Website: lowes
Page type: billing-address
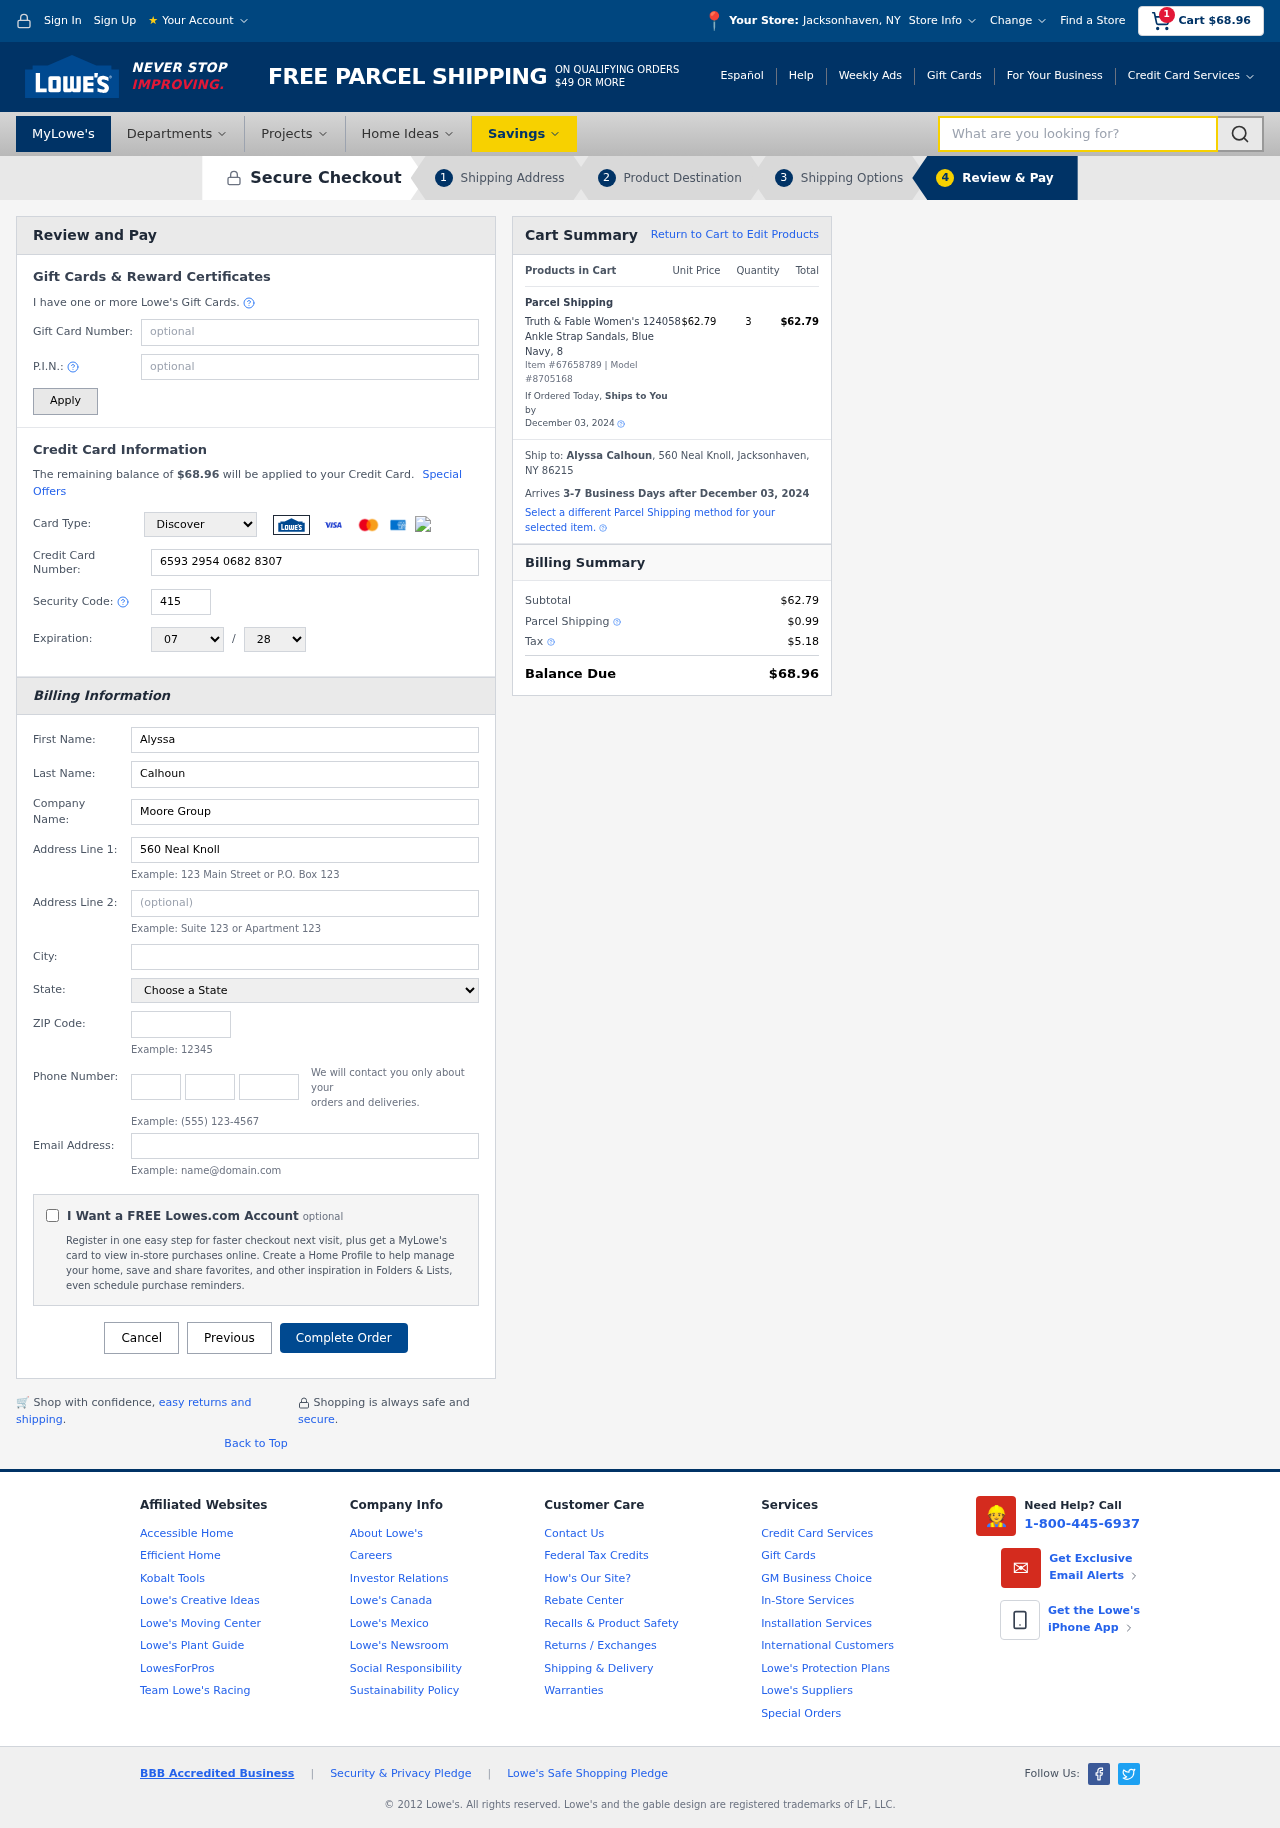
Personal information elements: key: PII_CARD_CVV
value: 415
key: PII_CARD_EXPIRY_MONTH
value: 07
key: PII_CARD_EXPIRY_YEAR
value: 28
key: PII_CARD_NUMBER
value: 6593 2954 0682 8307
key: PII_CARD_TYPE
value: Discover
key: PII_CITY
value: Jacksonhaven
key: PII_CITY_STATE
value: Jacksonhaven, NY
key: PII_COMPANY
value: Moore Group
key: PII_EMAIL
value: alyssa.calhoun@hotmail.com
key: PII_FIRSTNAME
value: Alyssa
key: PII_FULLNAME
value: Alyssa Calhoun
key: PII_LASTNAME
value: Calhoun
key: PII_PHONE_AREA
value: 201
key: PII_PHONE_PREFIX
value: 307
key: PII_PHONE_SUFFIX
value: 0405
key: PII_POSTCODE
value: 86215
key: PII_STATE
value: New York
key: PII_STREET
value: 560 Neal Knoll
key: PII_CITY_STATE_ZIP
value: Jacksonhaven, NY 86215
Product elements: key: PRODUCT1_NAME
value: Truth & Fable Women's 124058 Ankle Strap Sandals, Blue Navy, 8
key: PRODUCT1_PRICE
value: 62.79
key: PRODUCT1_QUANTITY
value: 3
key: PRODUCT_ITEM_NUMBER
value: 67658789
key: PRODUCT_MODEL_NUMBER
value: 8705168
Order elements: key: ORDER_SUBTOTAL
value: $68.96
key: ORDER_TOTAL
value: $68.96
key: ORDER_SHIPPING_DATE
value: December 03, 2024
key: ORDER_SUBTOTAL
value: $62.79
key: ORDER_DELIVERY_DATE
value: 3-7 Business Days after December 03, 2024
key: ORDER_SHIPPING_DATE2
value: December 03, 2024
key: ORDER_SUBTOTAL2
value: $62.79
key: ORDER_SHIPPING_COST
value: $0.99
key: ORDER_TAX
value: $5.18
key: ORDER_TOTAL2
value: $68.96
Search elements: key: HEADER_SEARCH
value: What are you looking for?